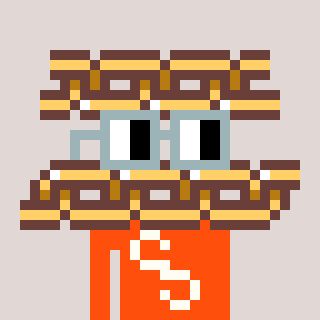
a pixel art character with square dark gray glasses, a chain-shaped head and a orange-colored body on a warm background